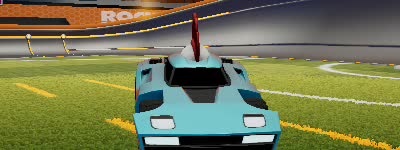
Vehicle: breakout